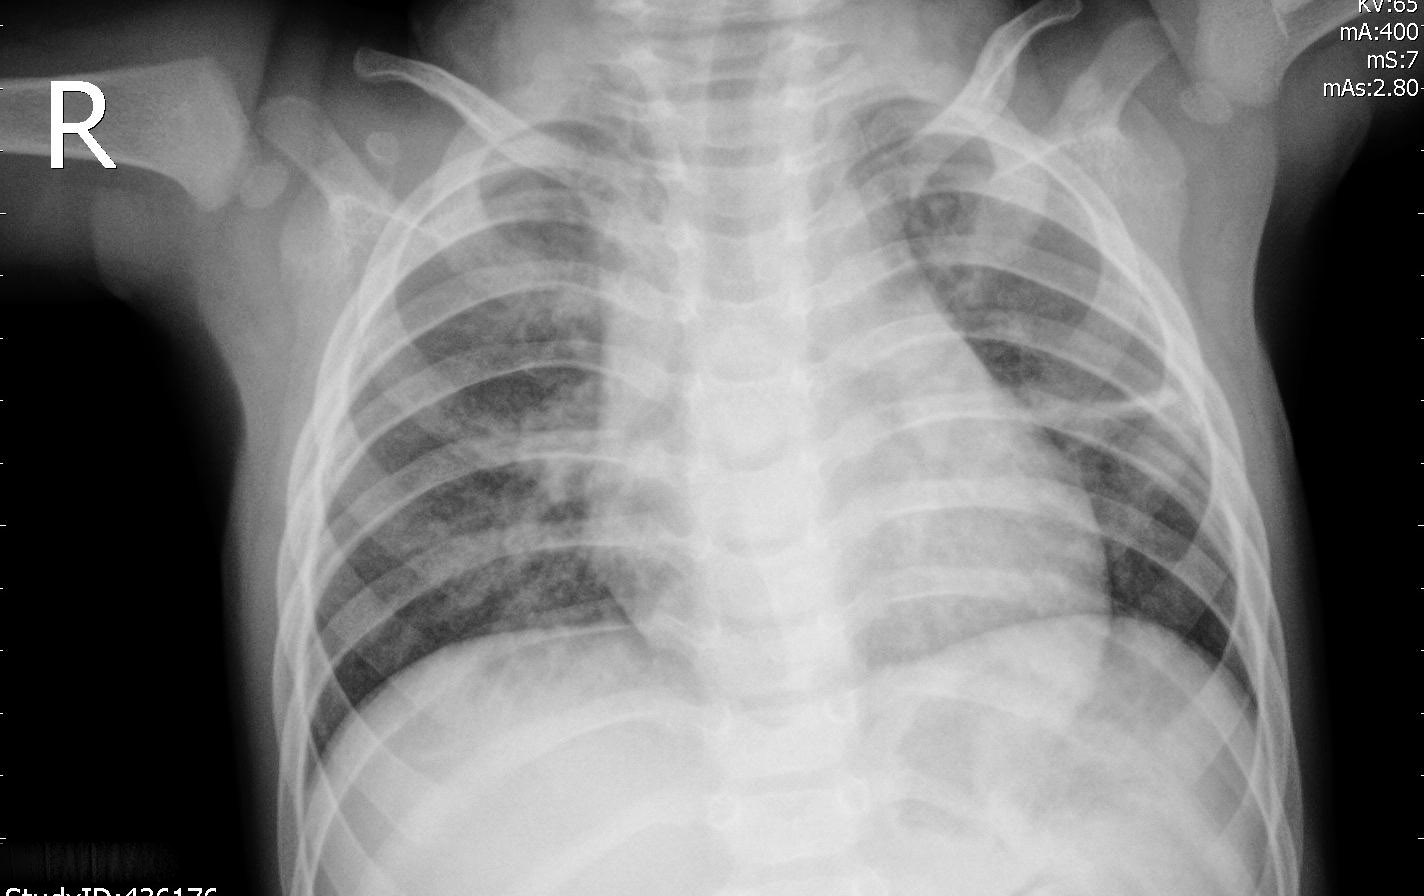
Diagnosis: PNEUMONIA